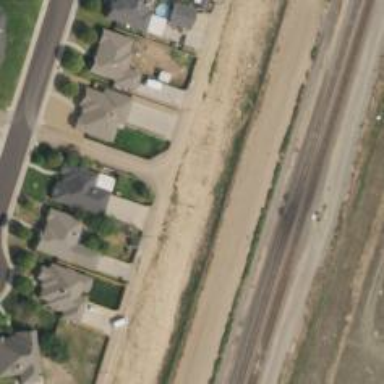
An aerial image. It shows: Alley classified as service road.